Interaction volume radius: 10 \u00c5
Interaction volume height: 15 \u00c5
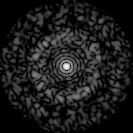
Disorder parameter: 0.8302